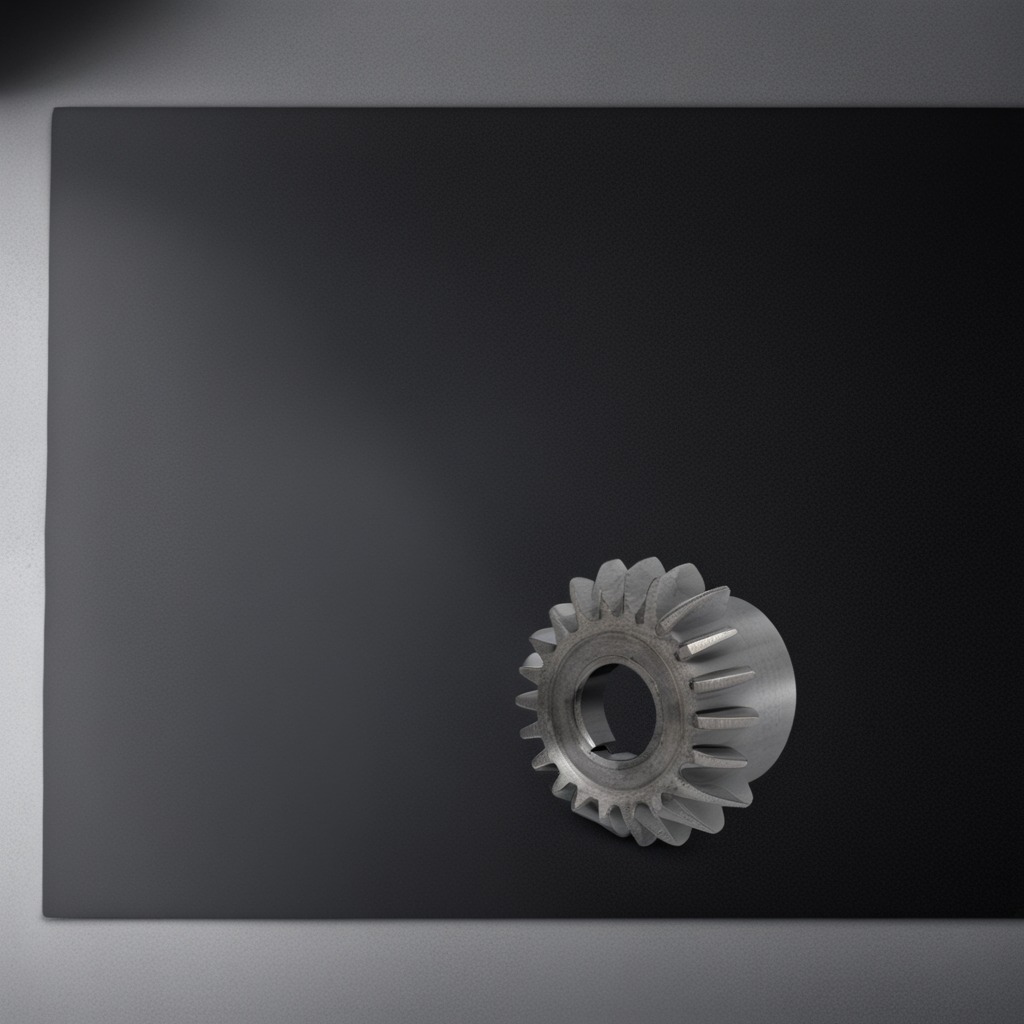
A steel gear with teeth is lying on the clean granite tabletop.